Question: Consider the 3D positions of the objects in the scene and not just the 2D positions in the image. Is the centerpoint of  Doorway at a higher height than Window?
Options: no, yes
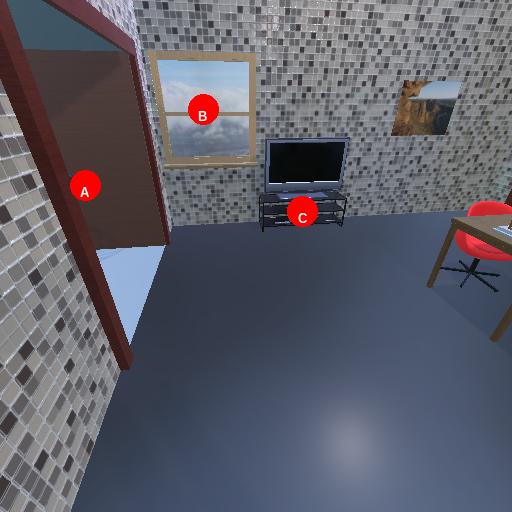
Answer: no